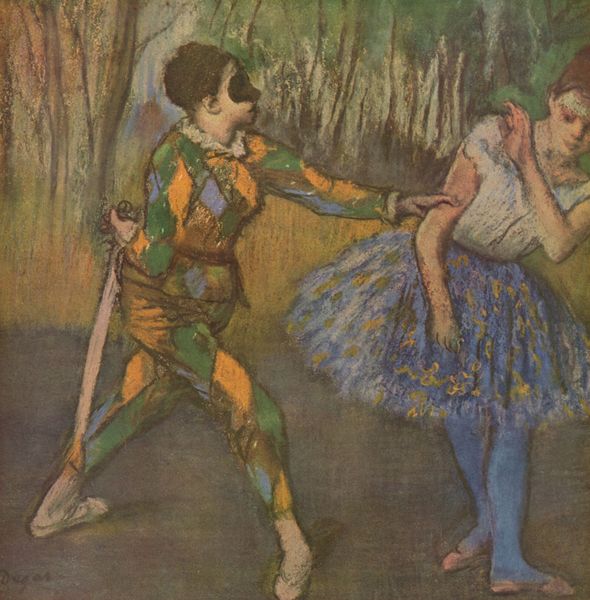
Titel: Harlekin und Colombine
Künstler: Edgar Degas
Standort: Wien
Institution: Österreichische Galerie im Belvedere
Schlagwörter: baum, blau, dunkel, hand, kopf, mann, weiß, bäume, frauen, gelb, grün, impressionismus, menschen, mädchen, braun, bunt, degas, edgar degas, frau, geste, kleid, orange, schwarz, starsse, strasse, gürtel, rot, tuch, weg, wiese, karo, karriert, malerei, rock, tanz, arm, arme, augen, blass, kragen, messer, boden, kostüm, pose, kind, paar, bühne, musik, pflanzen, tanzen, theater, tänzerin, wald, stock, beine, bein, balett, ballerina, ballet, ballett, mieder, schuhe, stab, tutu, tütü, tütüt, signiert, balerina, ballettschuhe, bühnenbild, edgar, angst, gewalt, stämme, junge, schauspiel, waldrand, punkte, spiel, karos, strümpfe, maske, narr, clown, halt, schwert, säbel, schawrz, bedrohlich, kunst, kurz, picasso, verdreht, fantasie, tänzer, harlekin, abwehr, abwehren, nein, harlequin, händer, nature, aktiv, pirot, geb, trikot, abneigung, ablehnung, tutut, abwehrend, columbine, commedia dell'rte, theatre, tanztheater, aufdringlich, warte, kost+m, kaso, harlehin, blaues kostüm